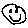
Label: smiley face